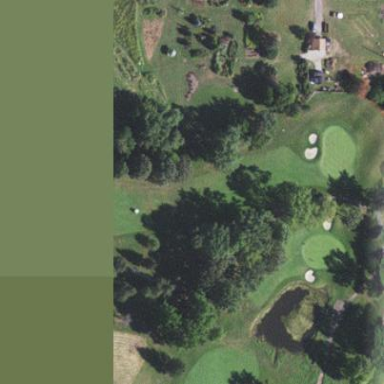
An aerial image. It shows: Grassy area designated as golf fairway.